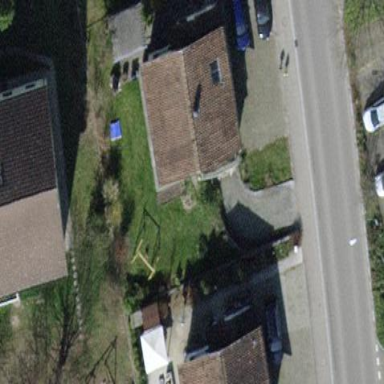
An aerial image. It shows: Detached building with gabled roof.